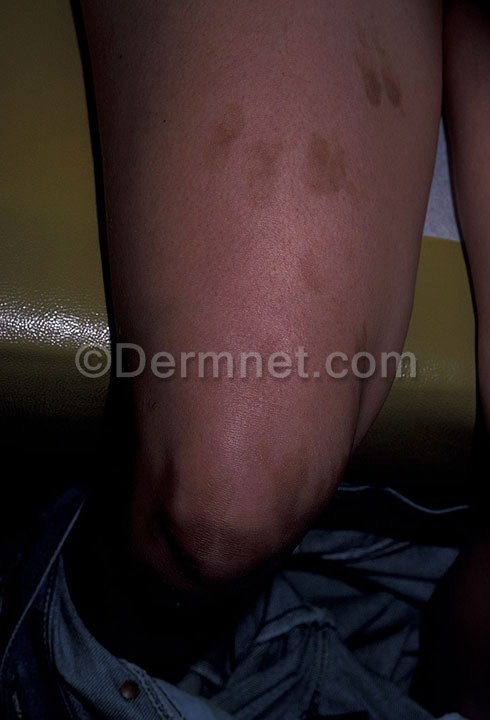
Disease: Light Diseases and Disorders of Pigmentation